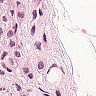
Metastatic tissue present: yes